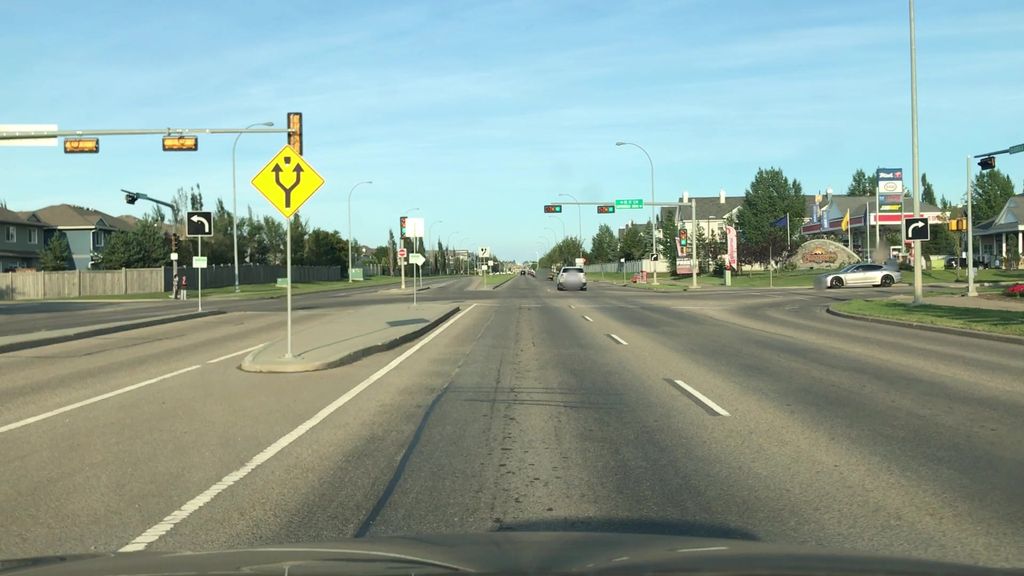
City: edmonton